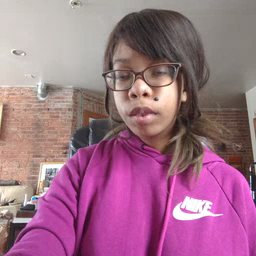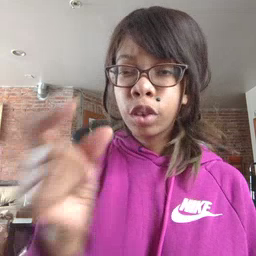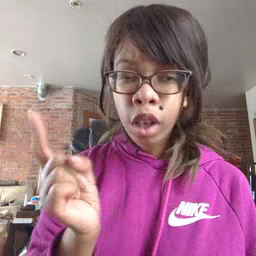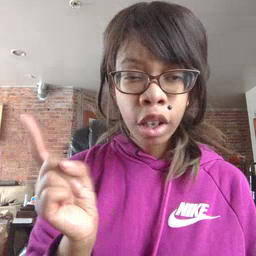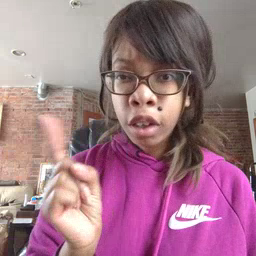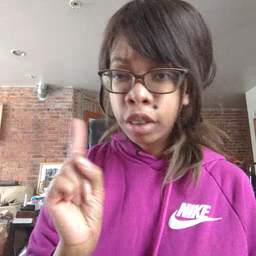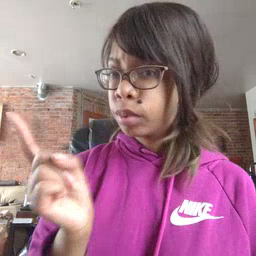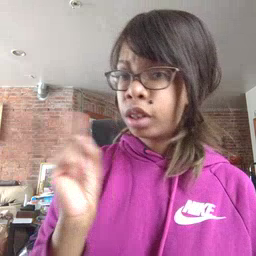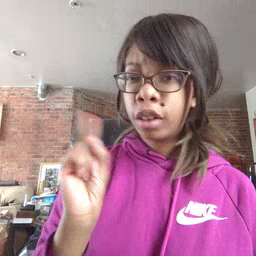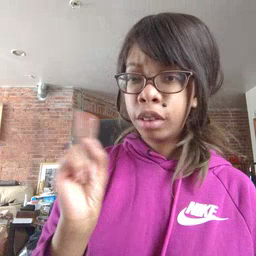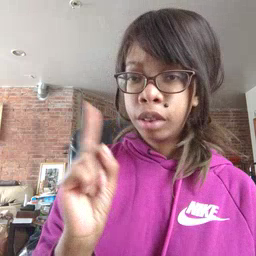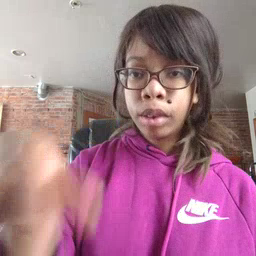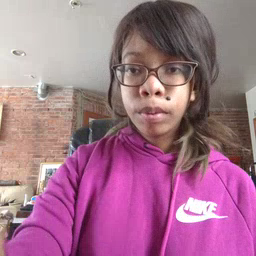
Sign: where